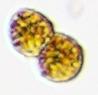
Label: Margalefidinium